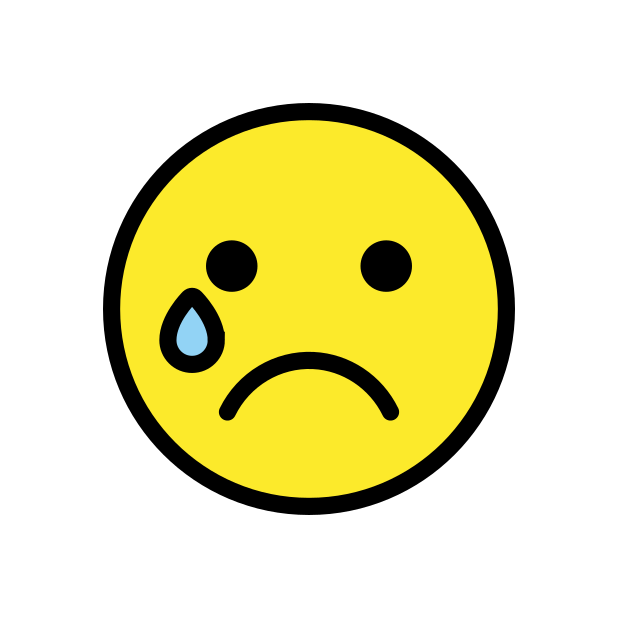
crying face